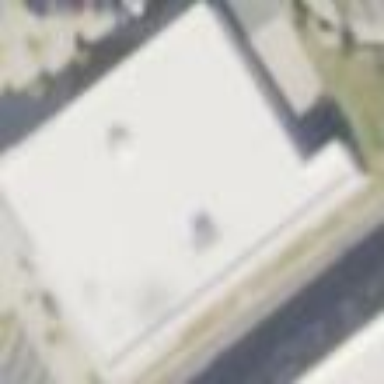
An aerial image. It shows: Supermarket building.